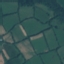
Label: Pasture